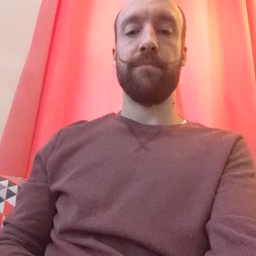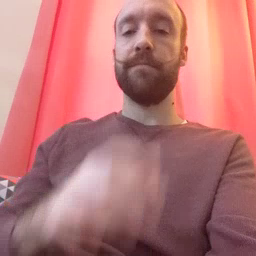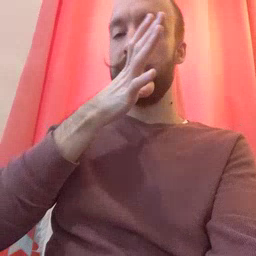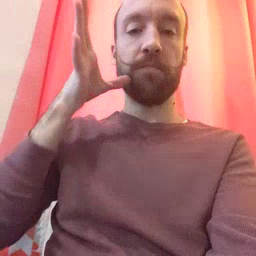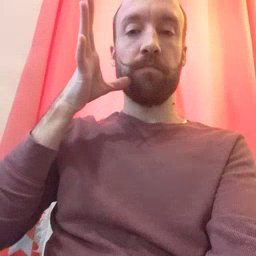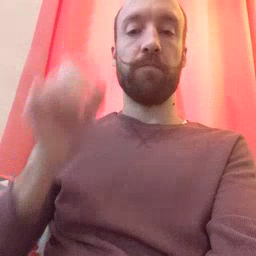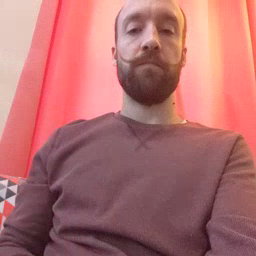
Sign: farm